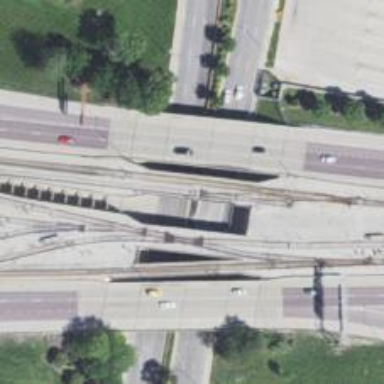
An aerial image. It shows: Bridge over electrified rail tracks leading to service yard.